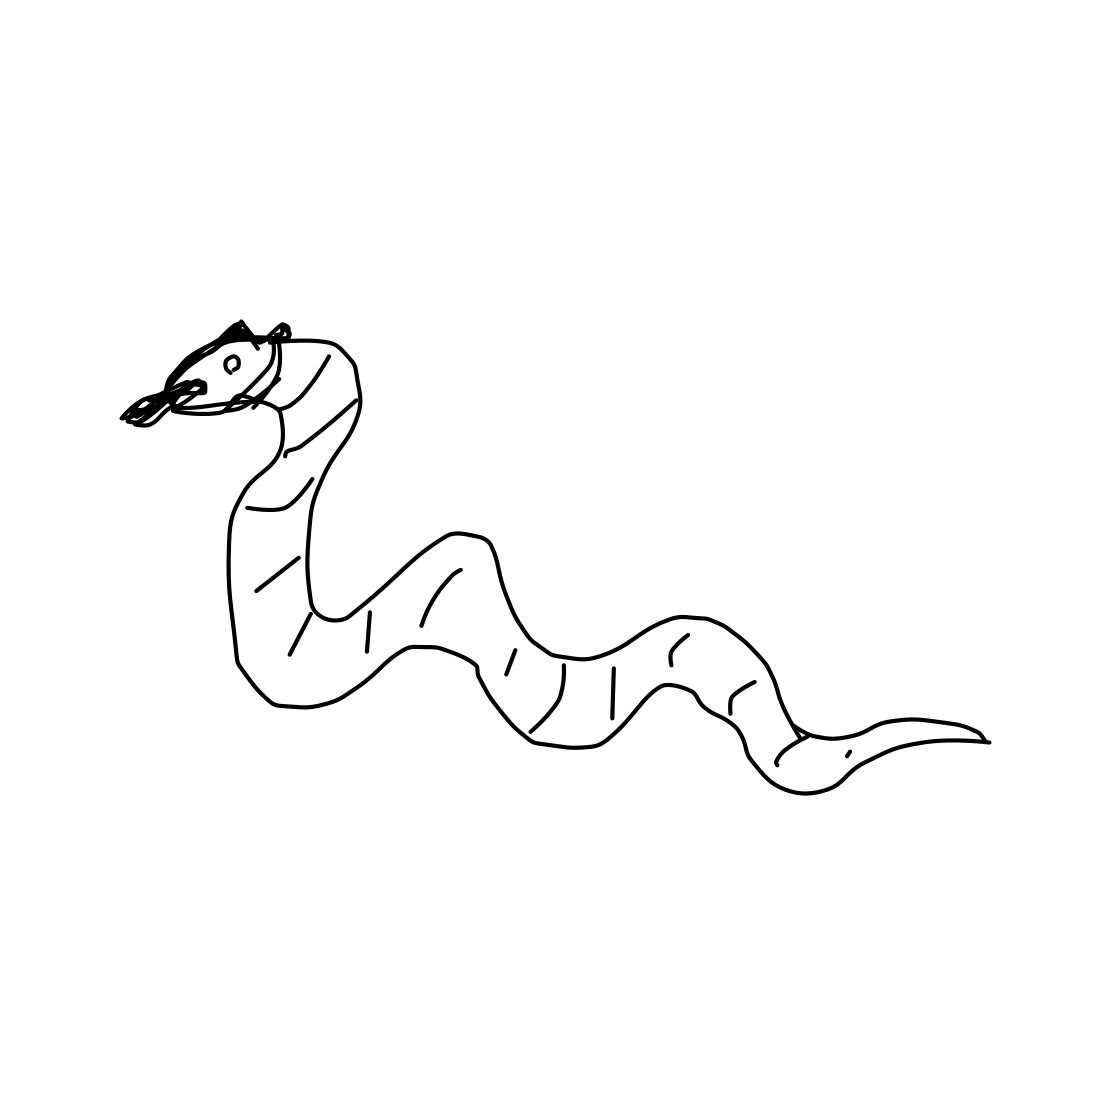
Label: dragon